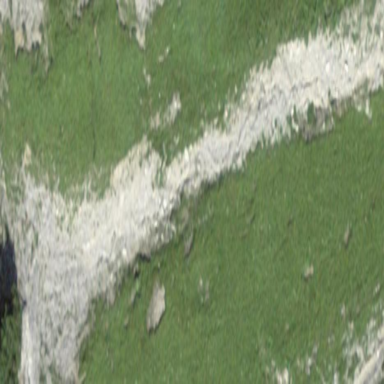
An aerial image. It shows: Natural scree.